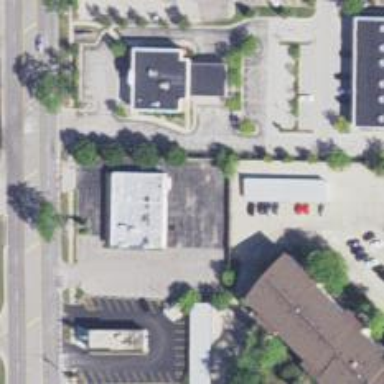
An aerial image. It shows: Retail area.